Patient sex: M
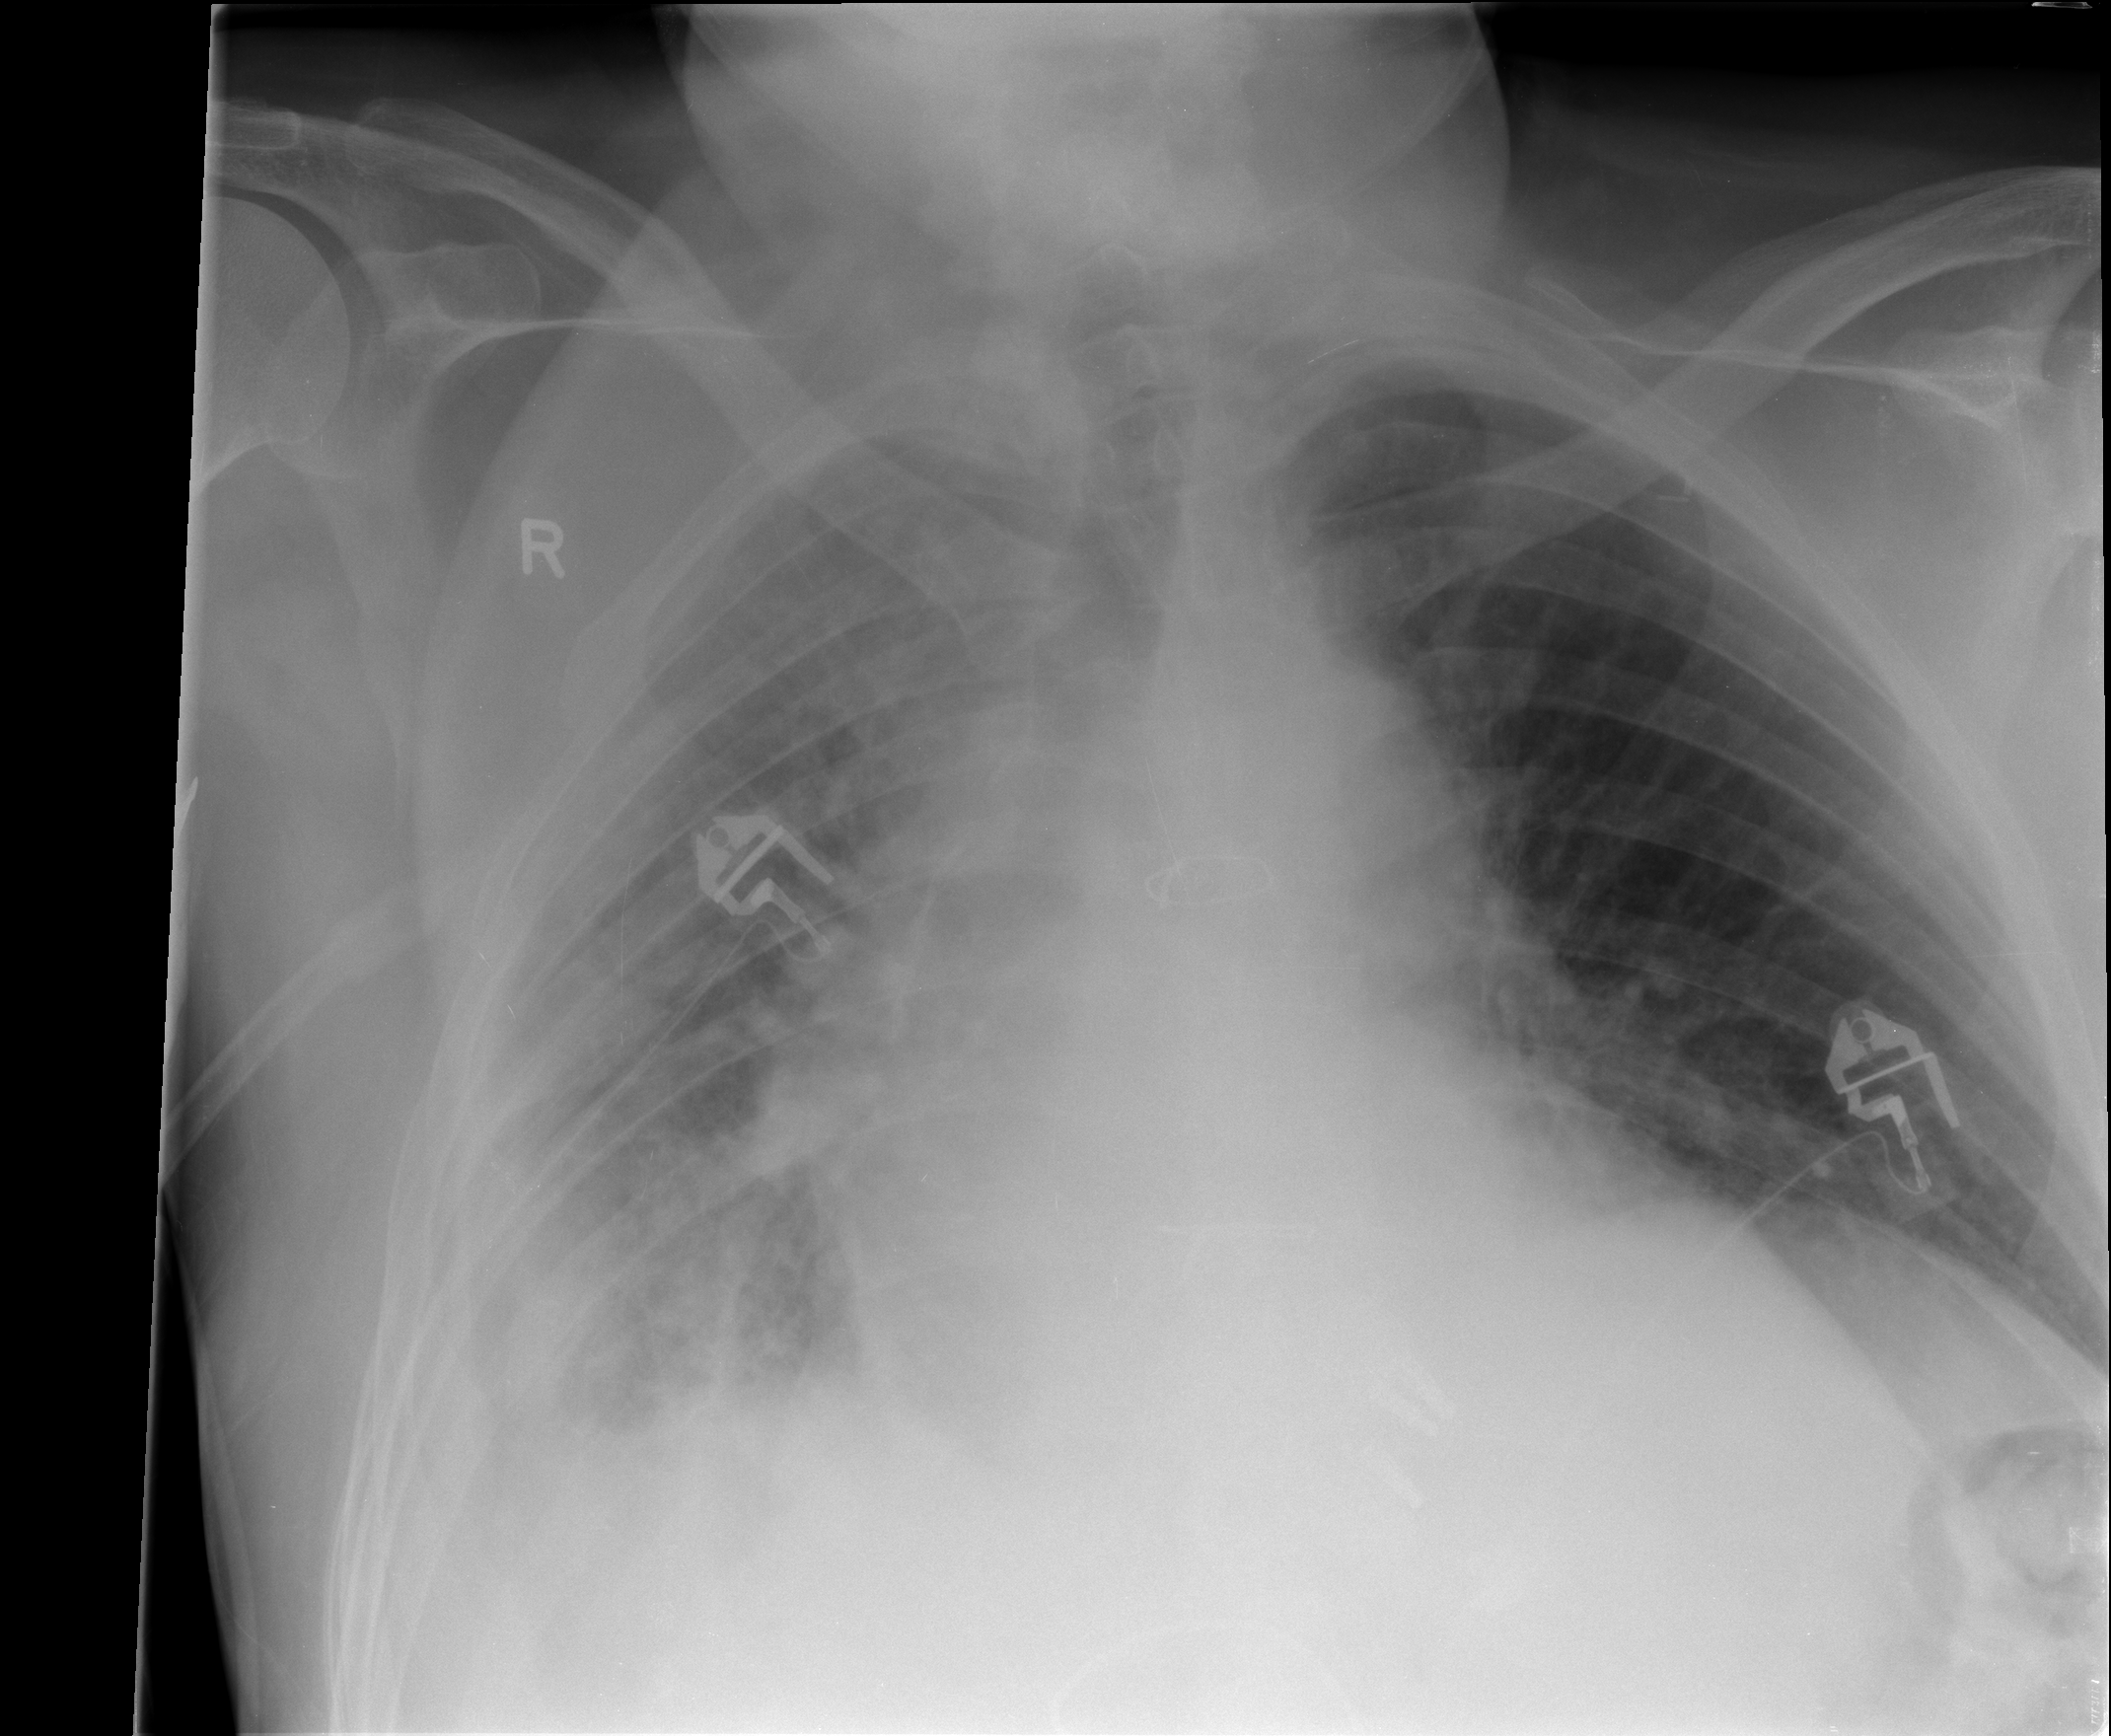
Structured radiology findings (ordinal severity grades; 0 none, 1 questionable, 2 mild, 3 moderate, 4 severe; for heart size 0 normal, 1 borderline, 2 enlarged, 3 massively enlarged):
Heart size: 2
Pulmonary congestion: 2
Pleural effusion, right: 2
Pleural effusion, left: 0
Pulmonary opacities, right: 2
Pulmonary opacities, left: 0
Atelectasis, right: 2
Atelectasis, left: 0